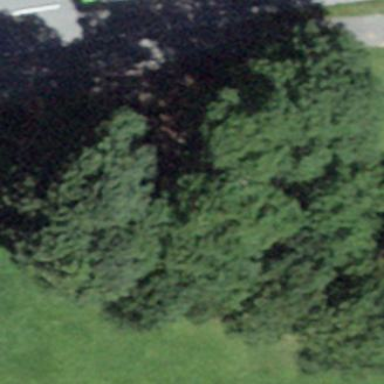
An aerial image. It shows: Forest area dominated by broadleaved trees.